Interaction volume radius: 5 \u00c5
Interaction volume height: 35 \u00c5
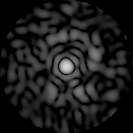
Disorder parameter: 0.8472